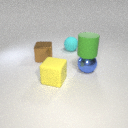
large cyan rubber sphere behind large yellow rubber cube